Question: I am trying to do a Singular Value Decomposition of this image:

taking the first 10 values. I have this code:
'''
from PIL import Image
import numpy as np
img = Image.open('bee.jpg')
img = np.mean(img, 2)
U,s,V = np.linalg.svd(img)
recon_img = U @ s[1:10] @ V
'''
but when I run it it throws me this error:
'''
ValueError: matmul: Input operand 1 has a mismatch in its core dimension 0, with gufunc signature (n?,k),(k,m?)->(n?,m?) (size 9 is different from 819)
'''
So I think I do something wrong when I do the reconstruction. I am not sure of the dimensions of the matrix 'np.linalg.svd(img)' creates.
How can I solve?
Sorry for the english
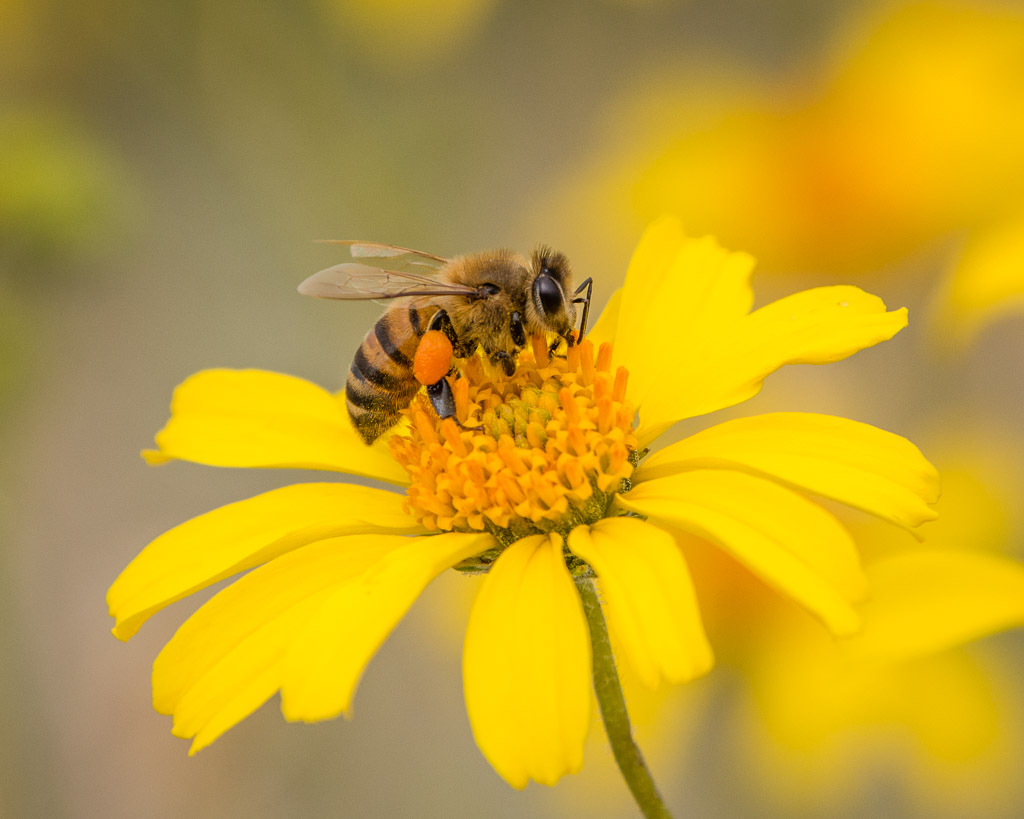
Answer: The issue is the dimension of 's', if you print the 'U', 's' and 'V' dimensions, I get:
'''
print(np.shape(U))
print(np.shape(s))
print(np.shape(V))
(819, 819)
(819,)
(1024, 1024)
'''
So 'U' and 'V' are square matrix, 's' is an array. You have to create a matrix with the same dimensions of you image (819 x 1024) with 's' on the main diagonal with this:
'''
n = 10
S = np.zeros(np.shape(img))
for i in range(0, n):
S[i,i] = s[i]
print(np.shape(S))
'''
output:
'''
(819, 1024)
'''
Then you can proceed with your elaboration. For a comparison, check this code:
'''
from PIL import Image
import numpy as np
import matplotlib.pyplot as plt
img = Image.open('bee.jpg')
img = np.mean(img, 2)
U,s,V = np.linalg.svd(img)
n = 10
S = np.zeros(np.shape(img))
for i in range(0, n):
S[i,i] = s[i]
recon_img = U @ S @ V
fig, ax = plt.subplots(1, 2)
ax[0].imshow(img)
ax[0].axis('off')
ax[0].set_title('Original')
ax[1].imshow(recon_img)
ax[1].axis('off')
ax[1].set_title(f'Reconstructed n = {n}')
plt.show()
'''
which give me this:
<URL>